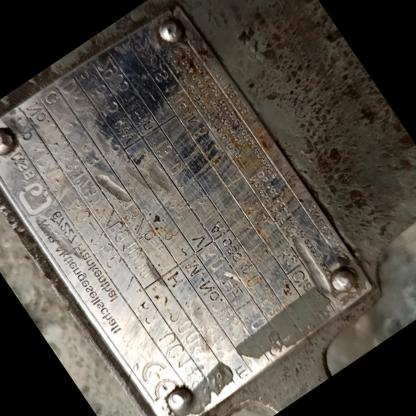
Klasa: tabliczka-znamionowa